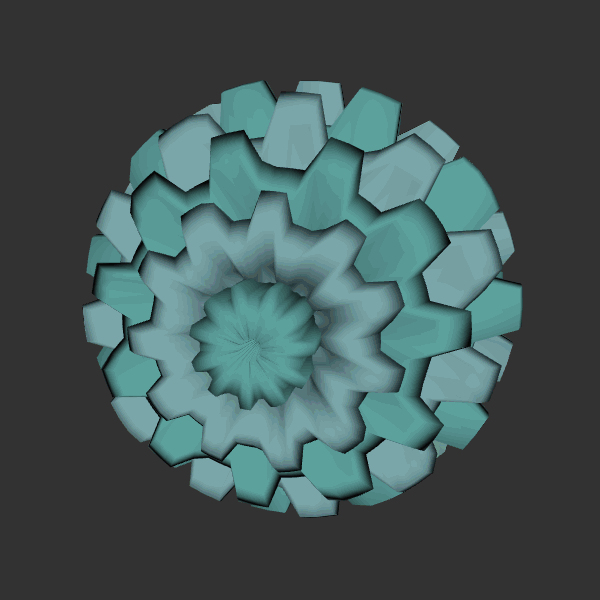
Background: dark